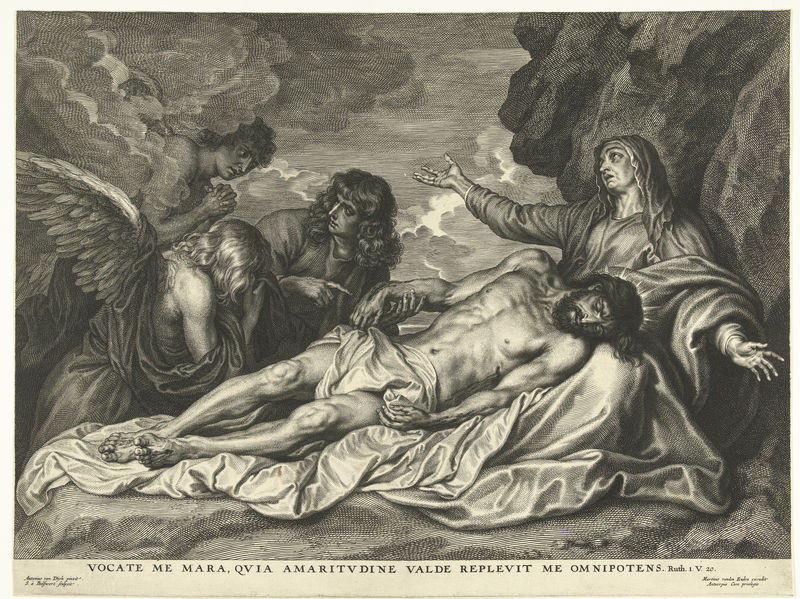
Titel: Bewening van Christus
Künstler: Schelte Adamsz. Bolswert
Standort: Amsterdam
Institution: Rijksmuseum
Schlagwörter: felsen, flügel, hand, himmel, wolken, frau, männer, schwarz, tuch, wolke, alte, arme, falten, johannes, leiche, tod, tot, trauer, locken, engel, schrift, italien, fels, weinen, druck, radierung, stich, text, christus, jesus, leichnam, pieta, wundmal, wundmale, maria, kupferstich, beweinung, trauern, wei´ß, latein, vocate, valde